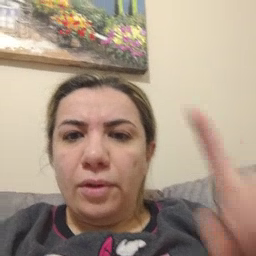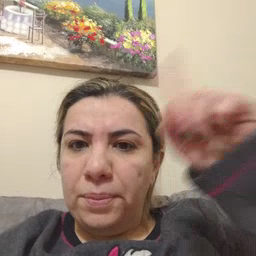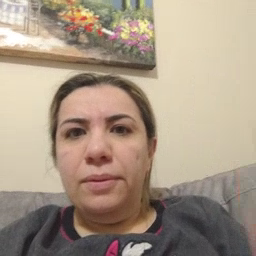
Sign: penny